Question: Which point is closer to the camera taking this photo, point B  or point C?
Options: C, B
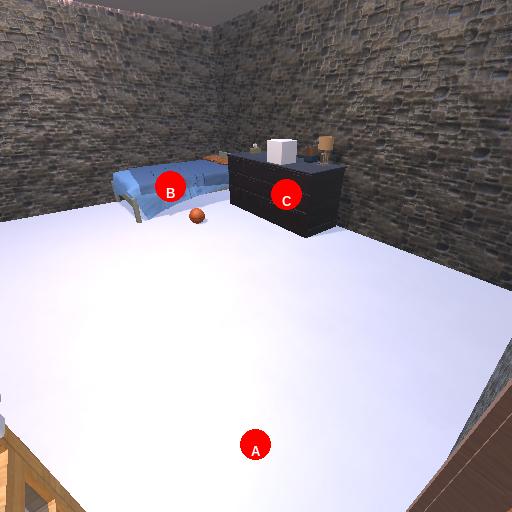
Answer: C